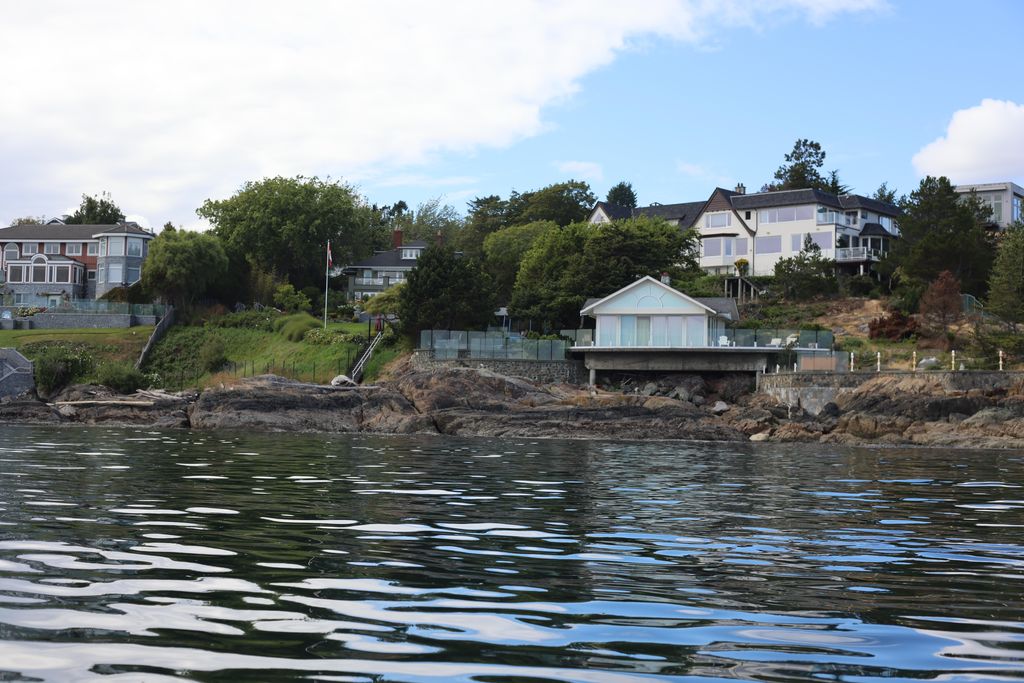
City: victoria